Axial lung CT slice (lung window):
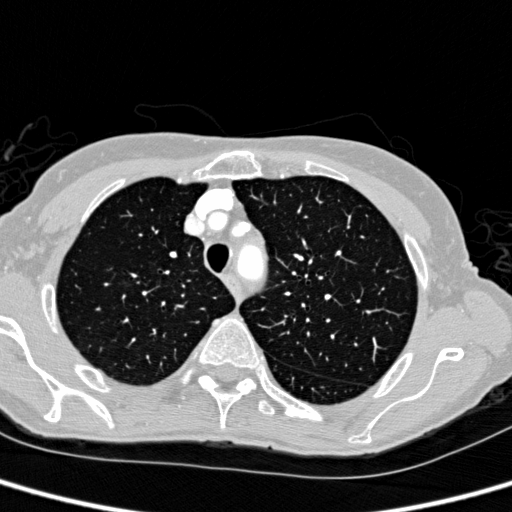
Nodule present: no